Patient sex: F
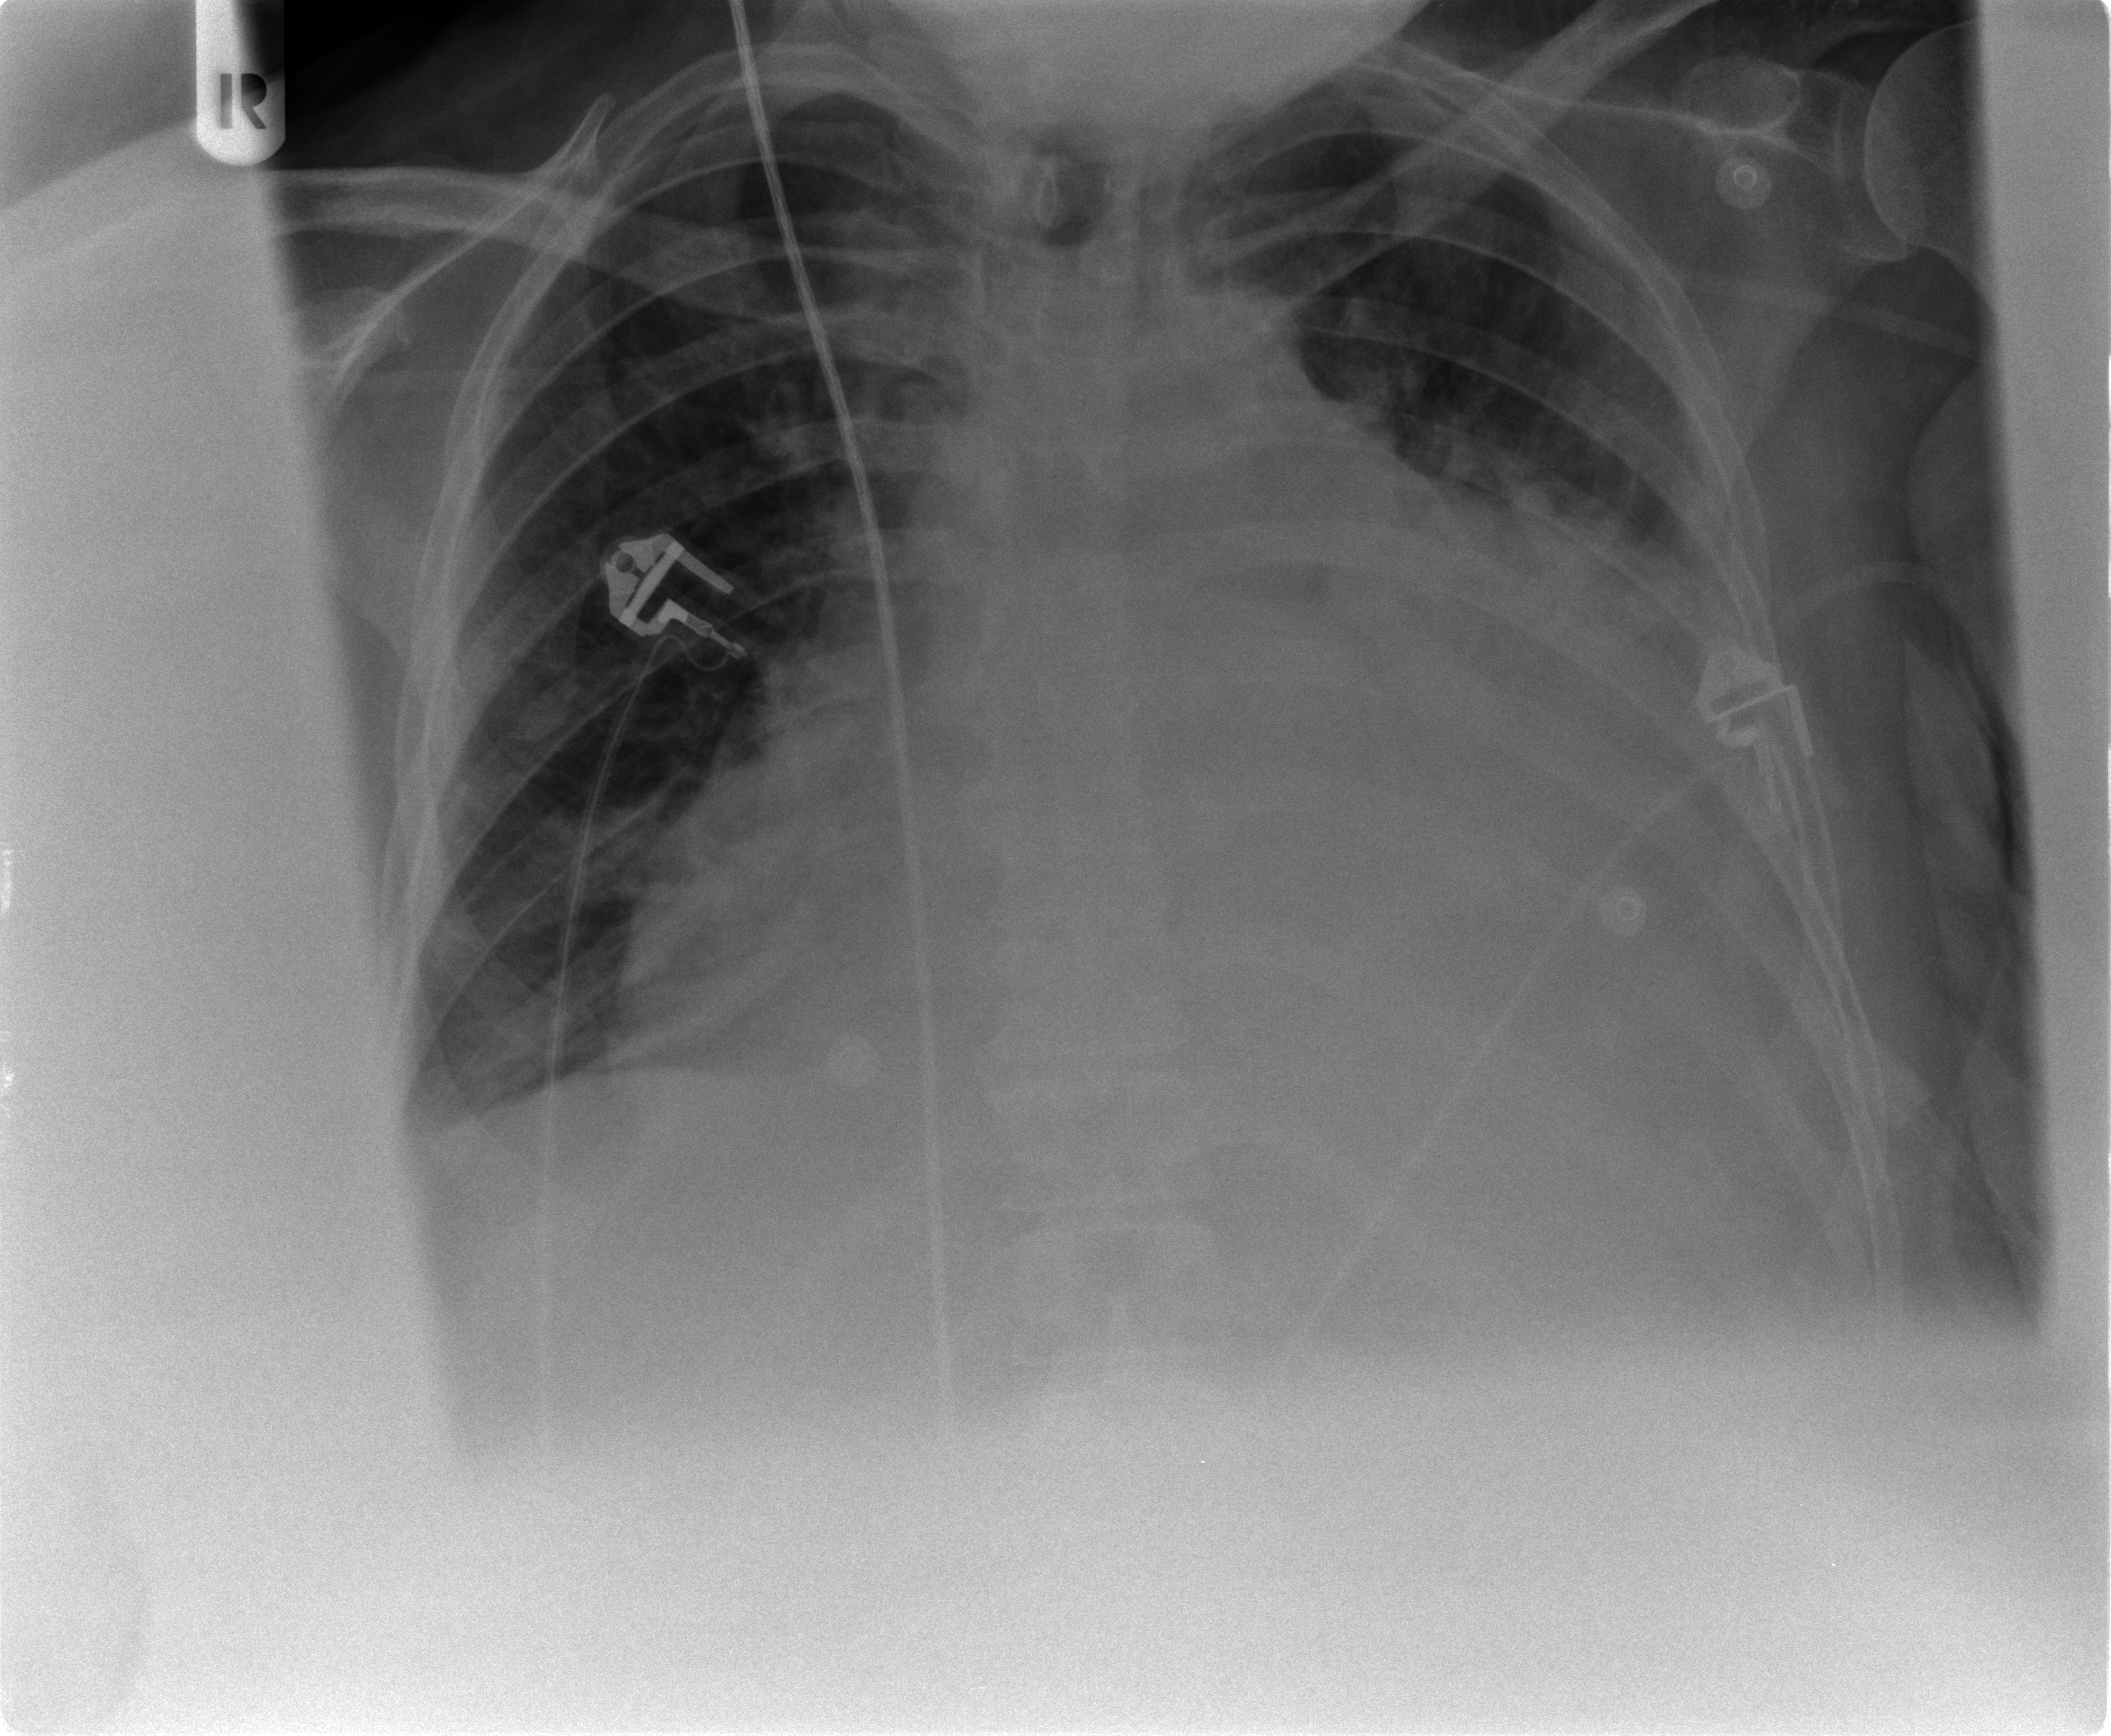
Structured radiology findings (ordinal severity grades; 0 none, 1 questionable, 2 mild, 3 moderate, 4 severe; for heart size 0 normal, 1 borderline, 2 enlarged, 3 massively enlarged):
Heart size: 2
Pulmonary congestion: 2
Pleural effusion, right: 0
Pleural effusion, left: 3
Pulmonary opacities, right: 0
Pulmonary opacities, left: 2
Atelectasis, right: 2
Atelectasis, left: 3